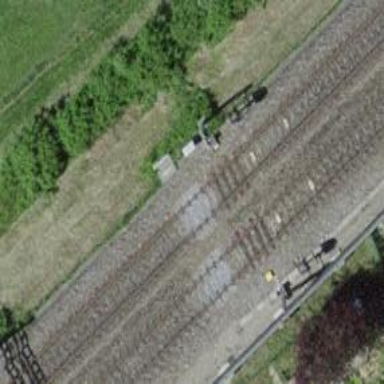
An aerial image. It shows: Railway signal.